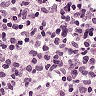
Metastatic tissue present: no